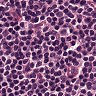
Metastatic tissue present: no